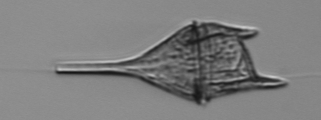
Label: Tripos_lineatus